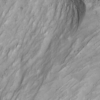
Label: not_dusty